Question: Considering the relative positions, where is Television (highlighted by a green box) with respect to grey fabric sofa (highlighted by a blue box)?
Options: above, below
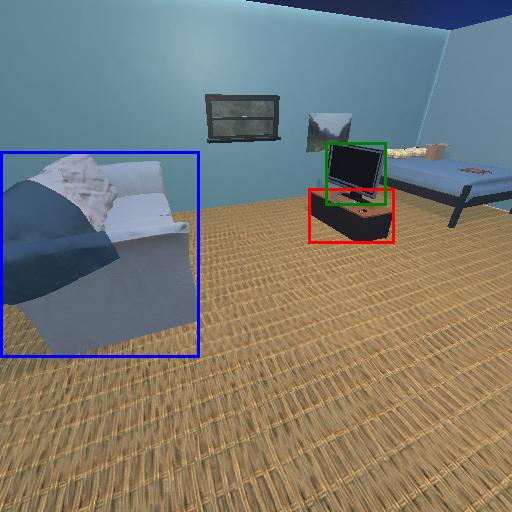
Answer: above